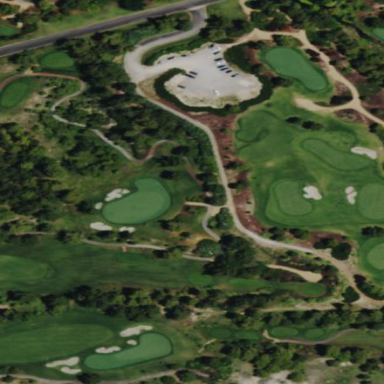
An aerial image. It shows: Area of rough grass used for golf.